Question: I have a pseudo element(s) being created by code (.mask), and it's 'positioned:absolute' at the bottom of a div with a background image. This is to make it look like there is an arrow/pointer at the bottom of the image.
<URL>
I used 'background-color:red;' instead of an image to make it simpler
I use '.mask' div on 'col-md-8' (Bootstrap 3 used to make two columns)
HTML:
'''
<div class="row">
<div class="col-md-8" style="background-image:url('...');">
<div class="mask">
</div>
<div class="col-md-4">
<h1>text</h1>
</div>
</div>
'''
I want it to point to the left instead of down. The code creates the two pieces which line up to make it look like a masked out arrow, I don't believe it creates the arrow itself. (I did not write this code so I'm not 100% sure).
NOTE: I have asked this question a few times before, and all the answers given have me making an arrow and placing it outside the div. Since I am using a background-image on the div and not a solid colour, I cannot do that.
visual aid. (red outlines just used to indicate div borders)

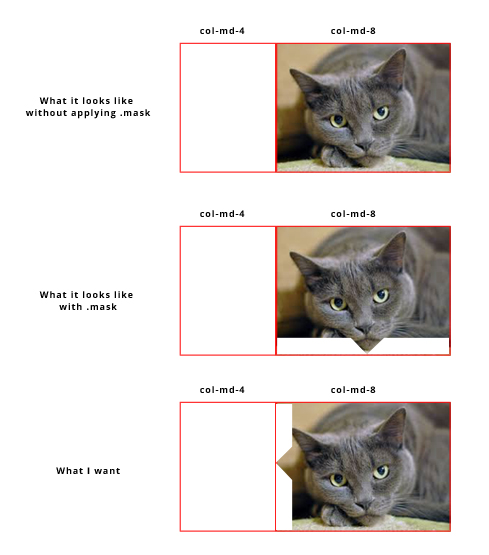
Answer: Just take things like positions ("left", "top", ...) and dimensions ("width", "height") and rotate them by 90 degrees, so these examples become "top", "right", ...) and ("height", "width"), and the same code still works:
<URL>
'''
.indx-img {
position: relative;
padding: 16% 0;
background-image:url(http://susancorso.com/seedsforsanctuary/wp-content/uploads/2013/04/box_placeholder.jpg);
}
.mask:before {
border-top: 0 none;
border-bottom: 20px solid transparent;
top: 0;
}
.mask:after {
border-top: 20px solid transparent;
border-bottom: 0 none;
bottom: 0;
}
.mask:before, .mask:after {
border-left: 20px solid #000;
content: " ";
display: block;
width: 0;
position: absolute;
right: 0;
height: 50%;
box-sizing: border-box;
}
.mask {
left: 0;
width: 20px;
top: 0;
position: absolute;
height: 100%;
z-index: 1000;
}
'''
'''
<div class="indx-img">
<div class="mask"></div>
</div>
'''